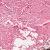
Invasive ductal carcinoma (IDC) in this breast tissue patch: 0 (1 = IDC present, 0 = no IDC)